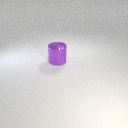
large purple metal cylinder